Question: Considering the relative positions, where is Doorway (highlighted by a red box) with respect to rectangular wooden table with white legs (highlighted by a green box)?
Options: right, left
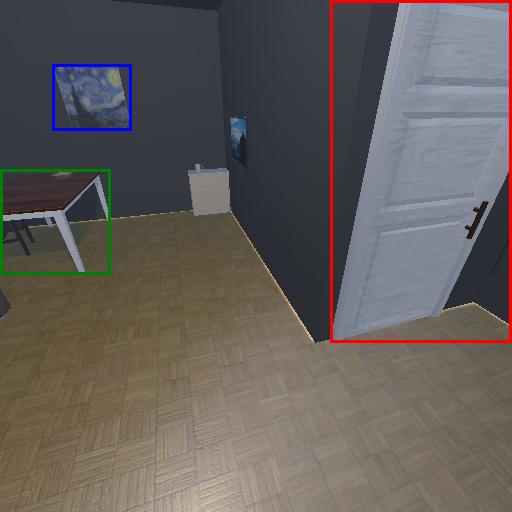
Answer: right